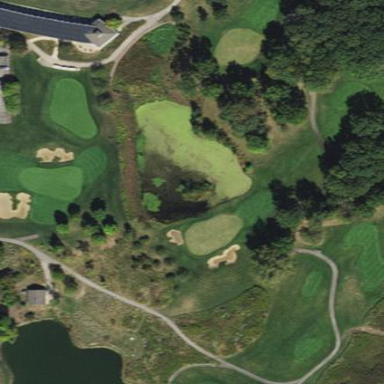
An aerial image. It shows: Water hazard in golf course. The hazard is natural water feature.